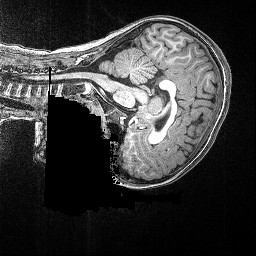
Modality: T1w
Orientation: sagittal
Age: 70
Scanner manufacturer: siemens
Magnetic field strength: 3 T
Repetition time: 2.5 s
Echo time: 0.00347 s